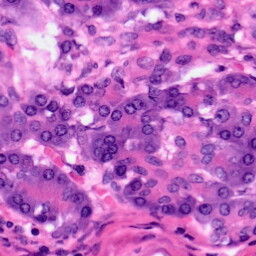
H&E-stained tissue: Pancreatic